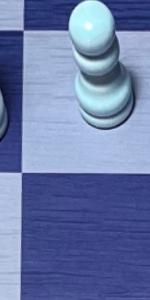
Label: Empty